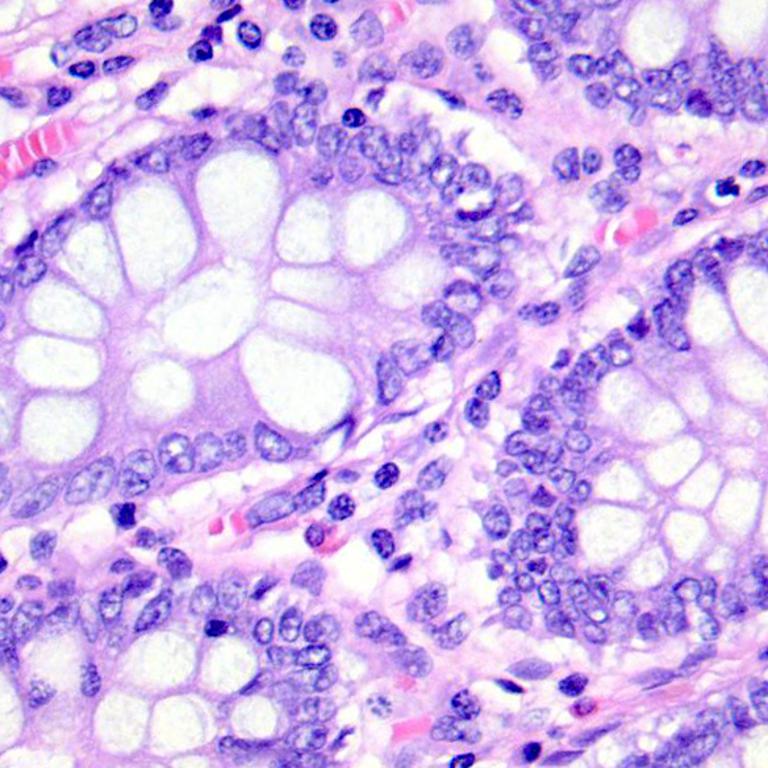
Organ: colon
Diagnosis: benign